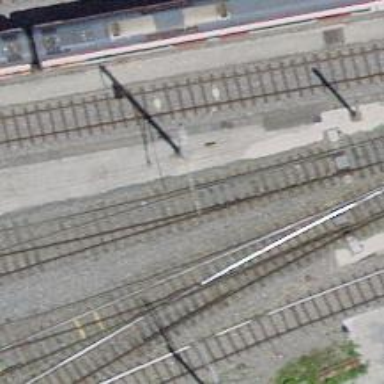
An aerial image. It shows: Railway track with electrified contact lines. This is siding track.